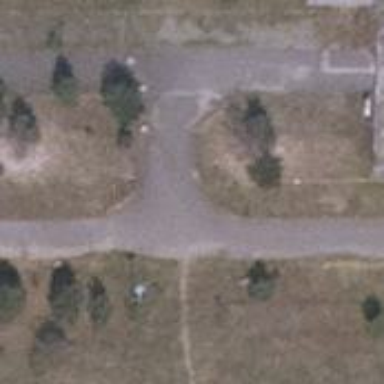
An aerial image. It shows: Parking aisle designated as service road.